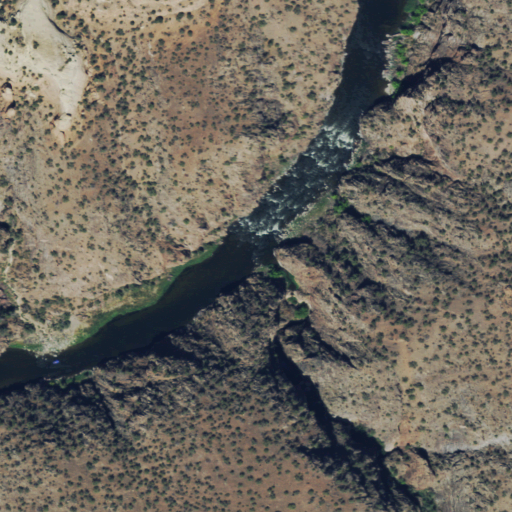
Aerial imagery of valley in Colorado named Red Canyon containing evergreen forest, shrub, and open water